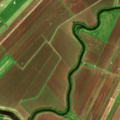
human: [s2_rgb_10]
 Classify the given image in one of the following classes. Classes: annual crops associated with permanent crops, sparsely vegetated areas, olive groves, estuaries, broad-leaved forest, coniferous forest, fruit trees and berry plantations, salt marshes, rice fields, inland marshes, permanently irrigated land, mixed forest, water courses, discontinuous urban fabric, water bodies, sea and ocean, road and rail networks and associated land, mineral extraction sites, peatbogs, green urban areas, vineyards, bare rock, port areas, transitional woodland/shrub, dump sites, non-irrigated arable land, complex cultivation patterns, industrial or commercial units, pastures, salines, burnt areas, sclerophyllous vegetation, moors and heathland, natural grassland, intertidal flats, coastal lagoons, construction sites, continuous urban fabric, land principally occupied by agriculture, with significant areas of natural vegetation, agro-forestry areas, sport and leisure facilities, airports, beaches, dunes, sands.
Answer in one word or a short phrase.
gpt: non-irrigated arable land